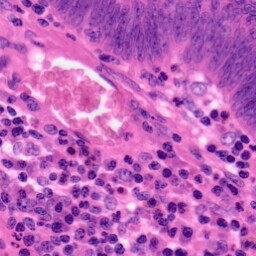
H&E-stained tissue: Colon